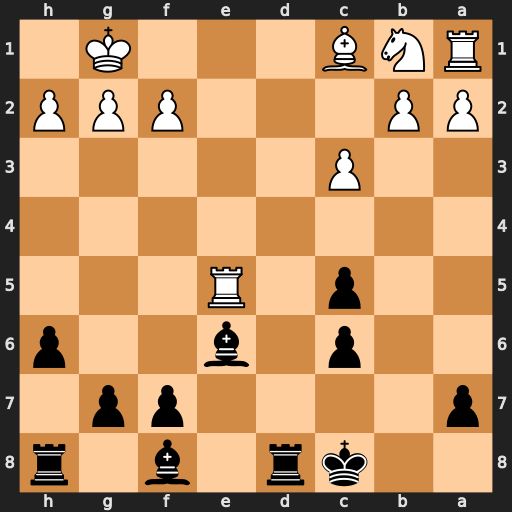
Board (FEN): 2kr1b1r/p4pp1/2p1b2p/2p1R3/8/2P5/PP3PPP/RNB3K1
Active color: b
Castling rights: -
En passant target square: -
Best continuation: Rd1+ Re1 Rxe1#